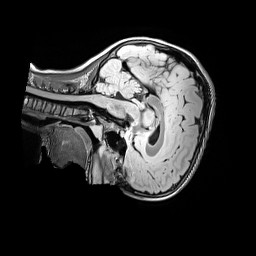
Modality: FLAIR
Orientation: sagittal
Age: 10
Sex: female
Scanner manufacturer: siemens
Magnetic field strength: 3 T
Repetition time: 5 s
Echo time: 0.388 s